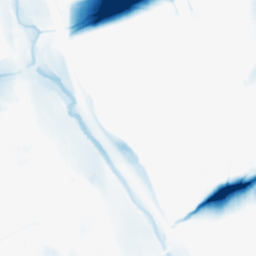
Category: morphological
Decomposition family: morphological_square
Decomposition parameters: operation: closing
size: 50
Upsampling method: bilinear
Upsampling parameters: scale: 8
Upsampling scale: 8